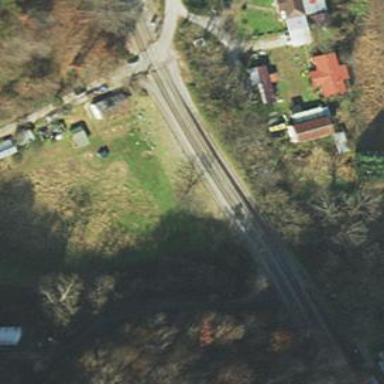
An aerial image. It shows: Railway track.